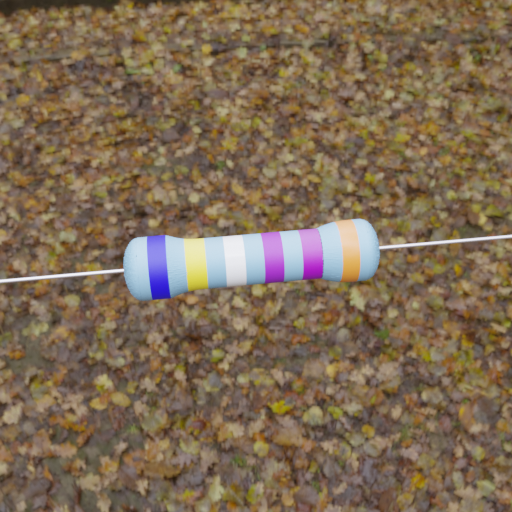
Resistor colour bands (in order): blue, yellow, white, violet, violet, orange